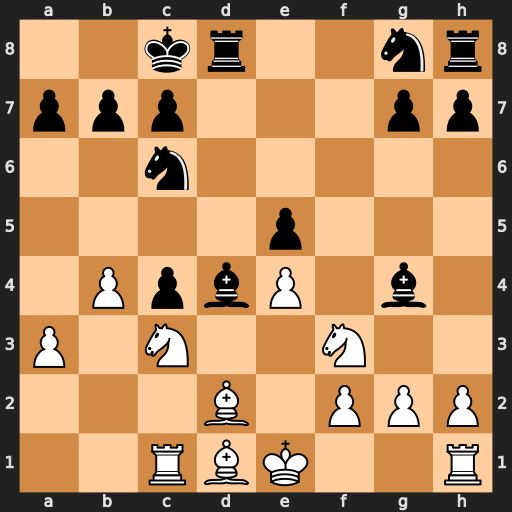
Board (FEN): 2kr2nr/ppp3pp/2n5/4p3/1PpbP1b1/P1N2N2/3B1PPP/2RBK2R
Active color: w
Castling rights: K
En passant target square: -
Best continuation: Nxd4 exd4 Bxg4+